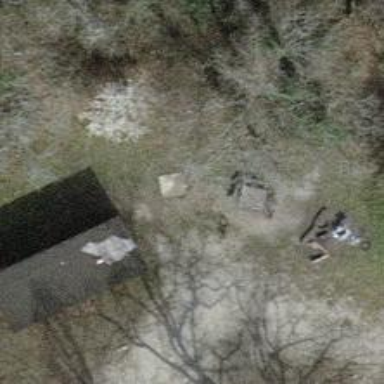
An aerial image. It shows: Picnic table located in leisure land area.